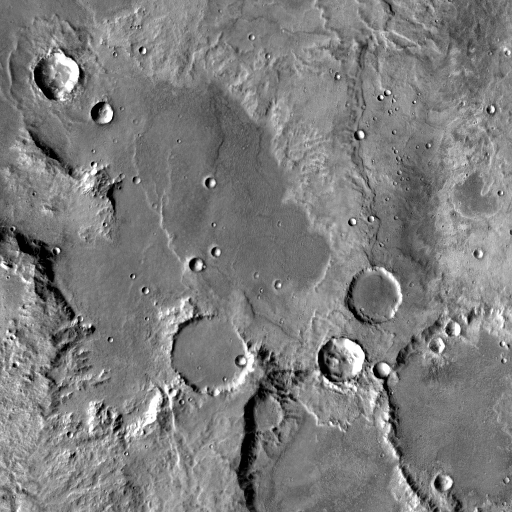
Crater classes present: Background, Other, Layered, Buried